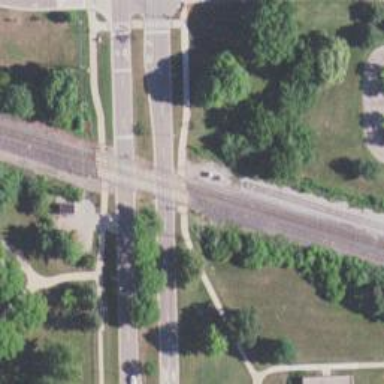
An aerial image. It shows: Crossing for the railway.